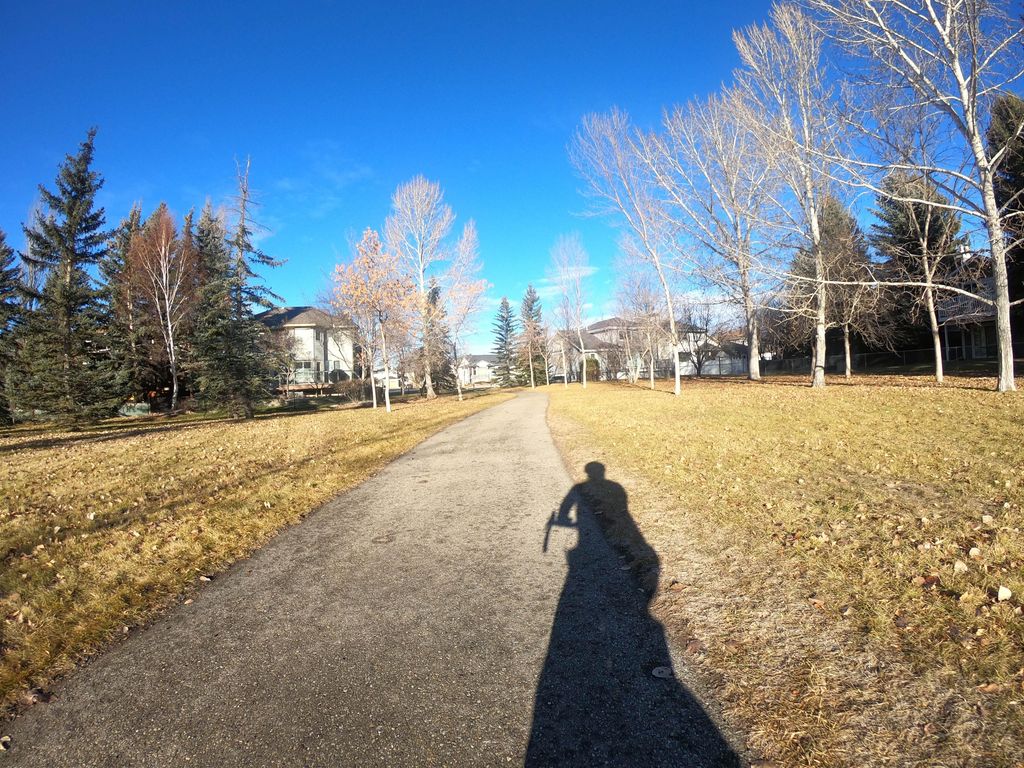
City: calgary